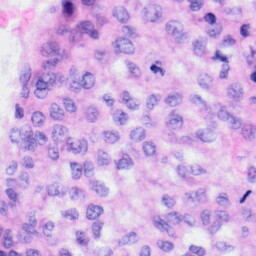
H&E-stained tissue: Liver